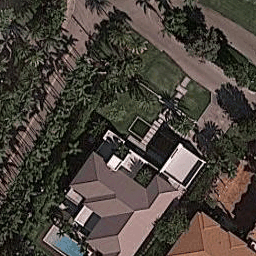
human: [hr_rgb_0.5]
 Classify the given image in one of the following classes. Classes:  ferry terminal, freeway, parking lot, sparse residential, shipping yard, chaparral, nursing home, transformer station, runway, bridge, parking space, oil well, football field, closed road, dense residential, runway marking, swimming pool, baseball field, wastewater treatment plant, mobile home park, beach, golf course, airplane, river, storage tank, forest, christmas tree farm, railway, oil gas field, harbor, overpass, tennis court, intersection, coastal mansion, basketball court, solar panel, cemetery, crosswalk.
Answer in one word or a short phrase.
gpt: coastal mansion